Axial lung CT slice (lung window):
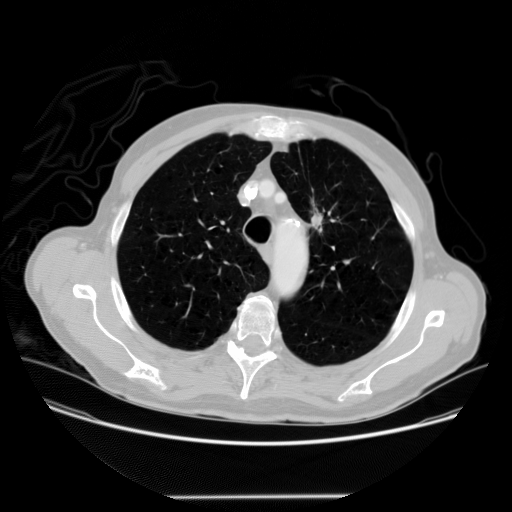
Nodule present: yes
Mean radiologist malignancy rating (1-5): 4.25